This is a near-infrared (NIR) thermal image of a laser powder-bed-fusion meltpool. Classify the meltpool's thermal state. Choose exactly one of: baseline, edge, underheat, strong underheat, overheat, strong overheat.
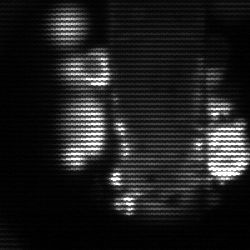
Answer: strong underheat